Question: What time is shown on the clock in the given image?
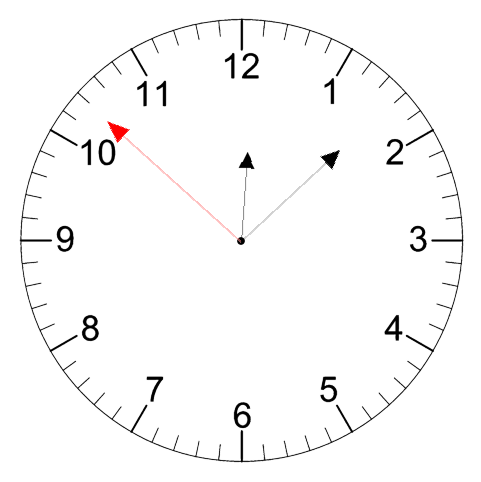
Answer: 12:07:52